Field crop: maize
Growth stage: 2
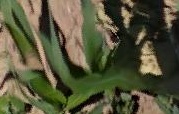
Species: maize